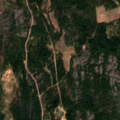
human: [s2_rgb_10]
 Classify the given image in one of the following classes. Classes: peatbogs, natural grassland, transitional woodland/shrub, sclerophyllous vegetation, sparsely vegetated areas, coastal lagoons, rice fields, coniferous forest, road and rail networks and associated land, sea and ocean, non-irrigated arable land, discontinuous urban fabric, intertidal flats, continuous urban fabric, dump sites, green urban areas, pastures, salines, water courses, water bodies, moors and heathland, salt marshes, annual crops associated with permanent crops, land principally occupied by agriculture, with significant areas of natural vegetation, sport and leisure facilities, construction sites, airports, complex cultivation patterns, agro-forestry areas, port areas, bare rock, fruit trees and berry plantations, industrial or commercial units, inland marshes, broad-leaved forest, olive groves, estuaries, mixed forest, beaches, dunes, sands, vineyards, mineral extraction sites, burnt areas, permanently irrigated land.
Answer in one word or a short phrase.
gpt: coniferous forest, mixed forest, transitional woodland/shrub